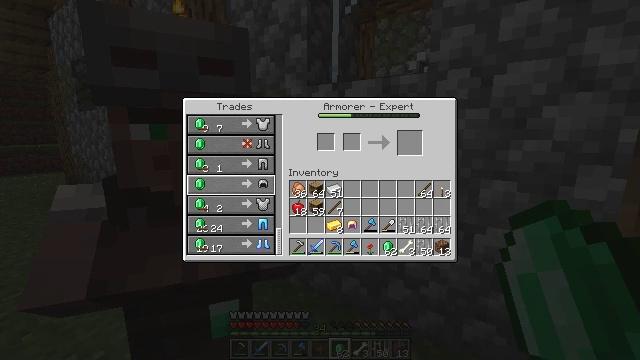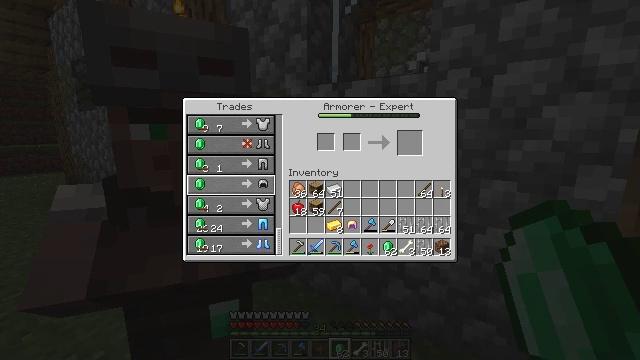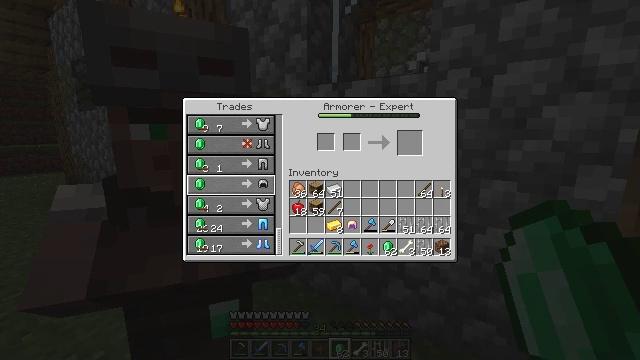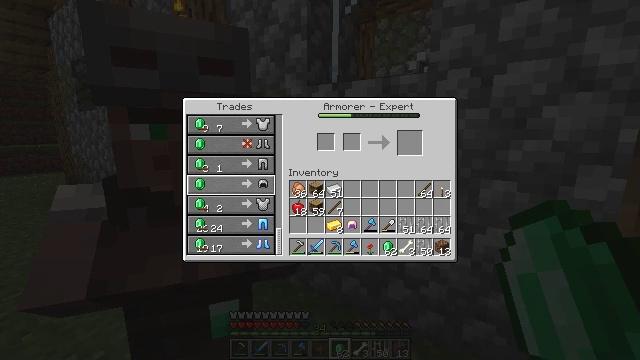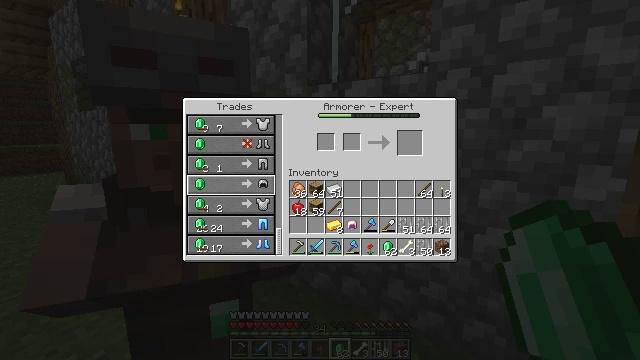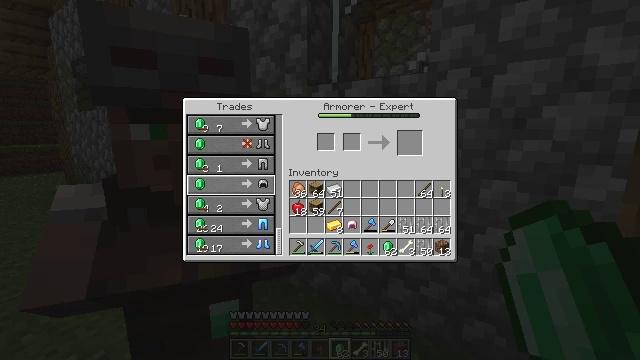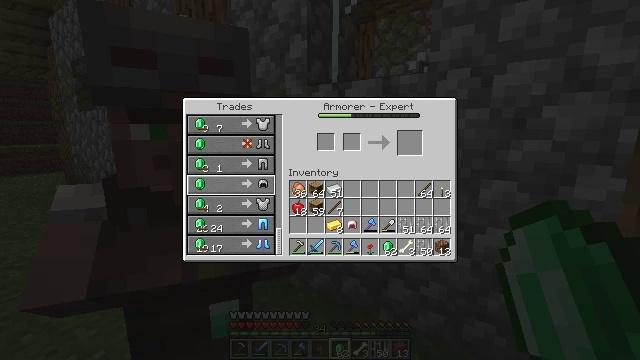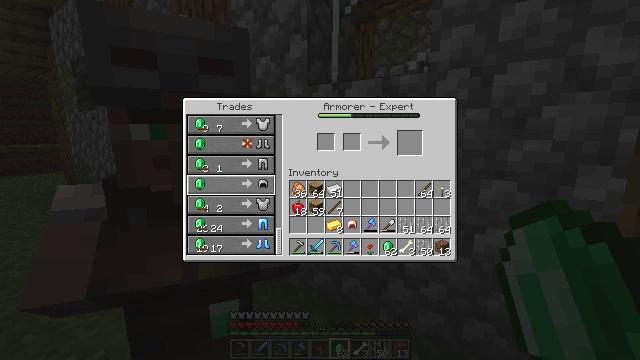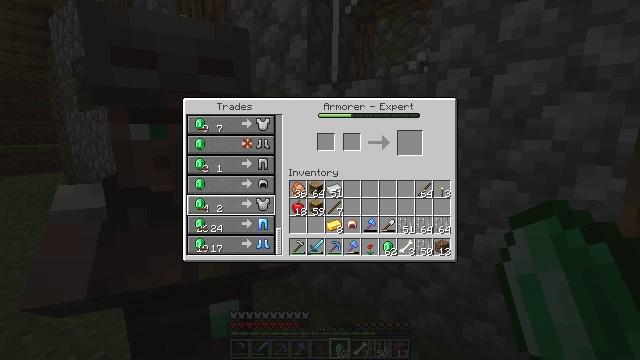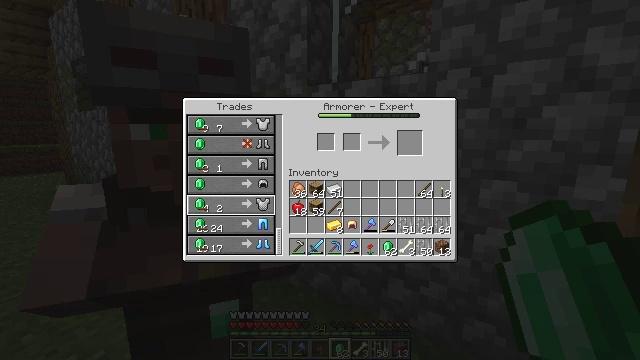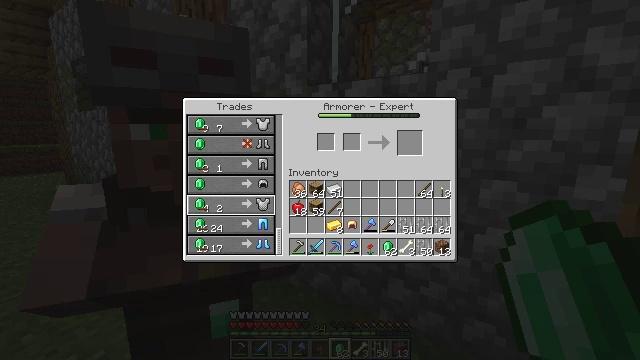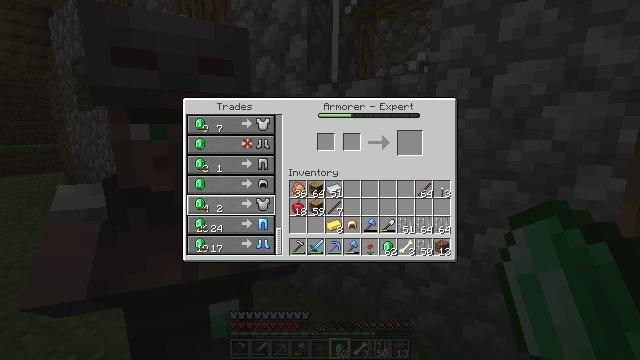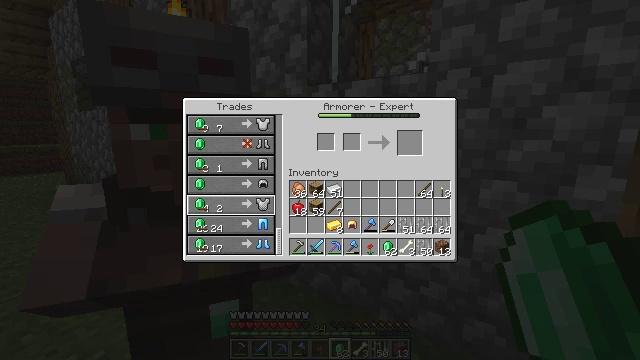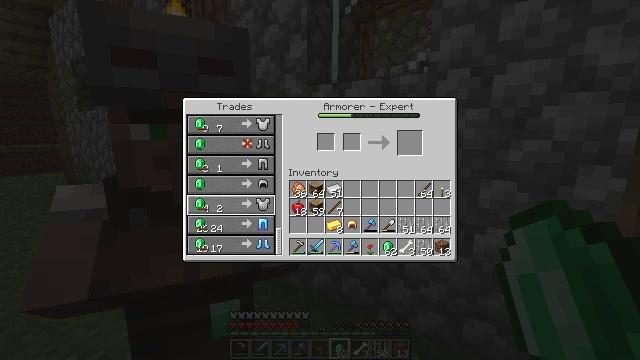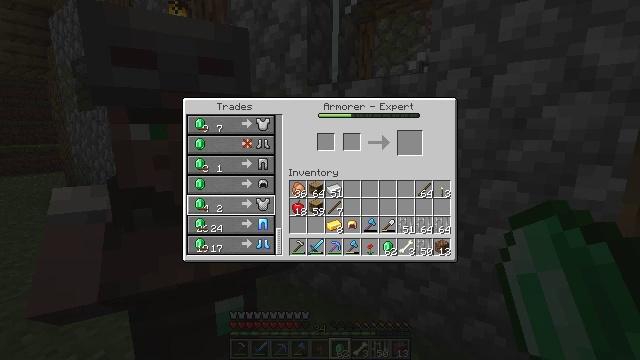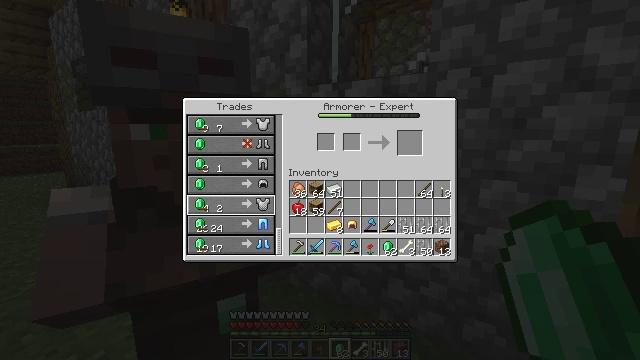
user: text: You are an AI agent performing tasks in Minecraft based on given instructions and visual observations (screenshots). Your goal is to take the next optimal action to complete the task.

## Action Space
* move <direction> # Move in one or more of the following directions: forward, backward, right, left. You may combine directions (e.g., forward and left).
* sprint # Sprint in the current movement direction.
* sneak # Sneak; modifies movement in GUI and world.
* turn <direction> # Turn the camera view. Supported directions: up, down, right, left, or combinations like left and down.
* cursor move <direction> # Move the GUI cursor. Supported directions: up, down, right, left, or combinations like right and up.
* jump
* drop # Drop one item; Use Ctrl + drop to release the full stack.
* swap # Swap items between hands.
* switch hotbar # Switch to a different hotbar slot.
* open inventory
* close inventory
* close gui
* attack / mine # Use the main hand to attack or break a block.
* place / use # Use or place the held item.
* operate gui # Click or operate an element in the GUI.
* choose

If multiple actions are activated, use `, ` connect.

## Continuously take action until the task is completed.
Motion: motion action
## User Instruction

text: Open the crafting menu to create a chainmail helmet.
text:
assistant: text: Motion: no_op
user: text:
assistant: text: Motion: no_op
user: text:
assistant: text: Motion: no_op
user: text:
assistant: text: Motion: no_op
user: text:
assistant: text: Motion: no_op
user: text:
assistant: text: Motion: no_op
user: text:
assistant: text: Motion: cursor move left
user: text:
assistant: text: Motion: no_op
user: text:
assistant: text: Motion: no_op
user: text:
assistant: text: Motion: no_op
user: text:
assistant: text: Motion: no_op
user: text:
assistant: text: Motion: no_op
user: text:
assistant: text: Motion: no_op
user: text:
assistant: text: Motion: no_op
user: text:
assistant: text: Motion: no_op
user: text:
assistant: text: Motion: no_op
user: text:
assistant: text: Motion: no_op
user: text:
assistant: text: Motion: no_op
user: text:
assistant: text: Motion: no_op
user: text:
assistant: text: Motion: cursor move right and up
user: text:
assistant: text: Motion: cursor move right and up
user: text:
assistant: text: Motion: cursor move right and up
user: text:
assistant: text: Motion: cursor move right and up
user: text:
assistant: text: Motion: cursor move right and up
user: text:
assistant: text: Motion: cursor move right and up
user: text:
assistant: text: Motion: no_op
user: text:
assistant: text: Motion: no_op
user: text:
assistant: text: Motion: no_op
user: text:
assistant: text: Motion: no_op
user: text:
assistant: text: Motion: no_op